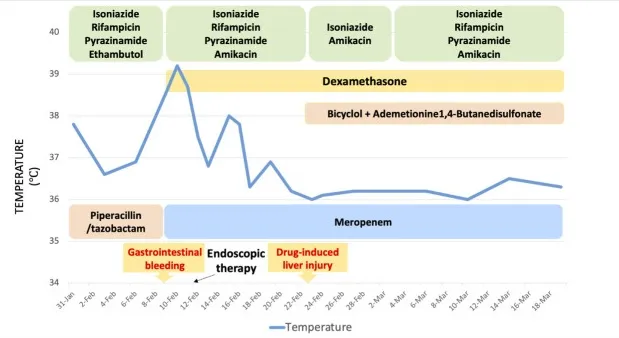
Treatment and observation during hospitalization. (A) Monitoring of body temperature and treatment.
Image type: chart (chart)